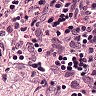
Metastatic tissue present: no